Question: 'VS2012 Pro and TFS:' This is a file that used to be under source control and even the icons next to it I think is showing that it is but when I make a change and right click the option for "'Undo Pending Changes"' is disabled. However other files in the same project are working fine.
Here is also a screen shot: The file with this issue is 'Service.asmx.cs'

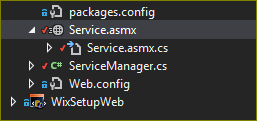
Answer: The red check mark next to the file indicates that it is under source control and is checked out. This file is generated from the 'Service.asmx' file and to perform source control changes like "Undo pending changes" you will have to make this operation on the 'Service.asmx' file. Whatever change you make will cascade to the generated file.
If you are in doubt about the source control status of a file you can locate it in Source Control Explorer where you can perform operations on individual files even though the files are linked in Visual Studio. However, unless you know what you are doing I highly recommend that you stay in Visual Studio when working with files that are linked like this.